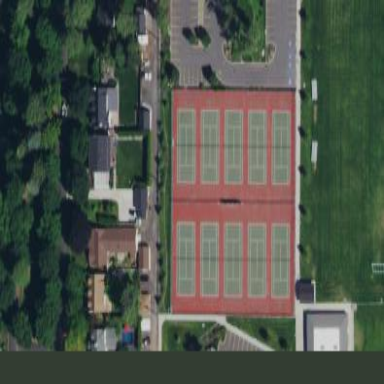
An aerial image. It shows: Tennis court on pitch.